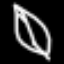
Label: leaf